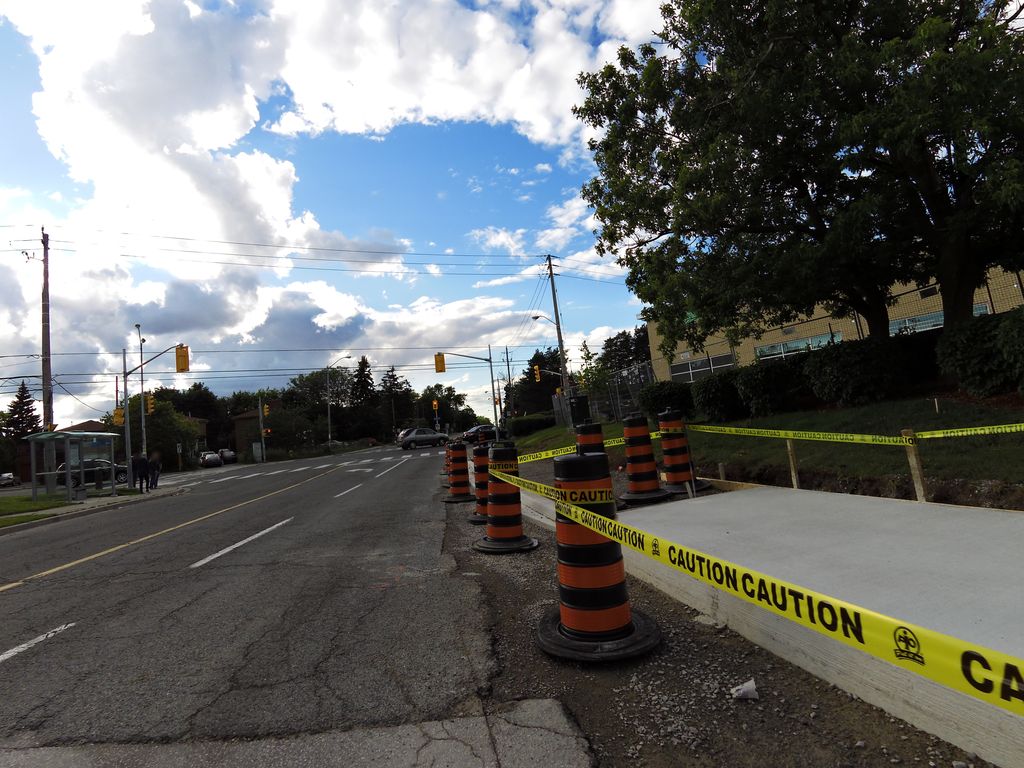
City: toronto